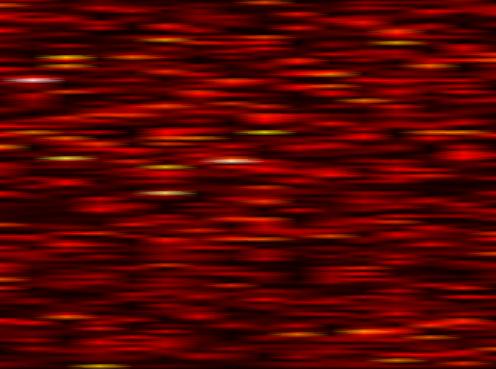
Label: FOFDM